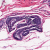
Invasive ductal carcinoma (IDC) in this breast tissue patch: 0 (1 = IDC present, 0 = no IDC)